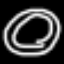
Label: donut